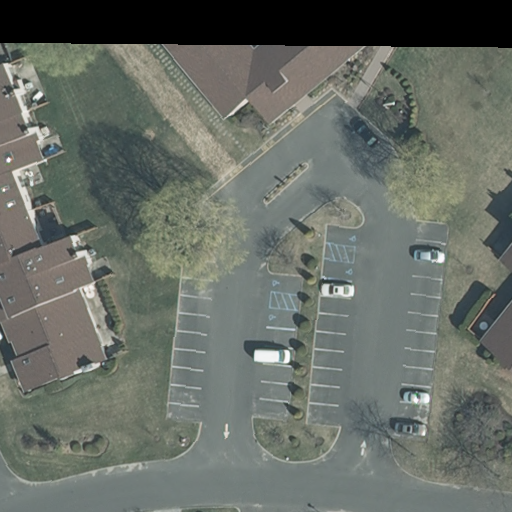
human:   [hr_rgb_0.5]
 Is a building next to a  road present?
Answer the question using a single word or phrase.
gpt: yes

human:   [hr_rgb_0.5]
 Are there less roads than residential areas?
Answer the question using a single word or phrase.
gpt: no

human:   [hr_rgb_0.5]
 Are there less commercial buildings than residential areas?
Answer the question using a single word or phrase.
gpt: yes

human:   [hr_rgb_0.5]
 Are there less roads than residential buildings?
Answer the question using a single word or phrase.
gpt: no

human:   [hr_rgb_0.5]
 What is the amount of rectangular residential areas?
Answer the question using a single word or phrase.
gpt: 1

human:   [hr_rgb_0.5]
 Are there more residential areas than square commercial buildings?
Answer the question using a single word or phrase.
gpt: yes

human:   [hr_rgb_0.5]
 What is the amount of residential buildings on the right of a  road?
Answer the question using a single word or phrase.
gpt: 1

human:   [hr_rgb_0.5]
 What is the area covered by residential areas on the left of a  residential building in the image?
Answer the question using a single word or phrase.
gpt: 0m2

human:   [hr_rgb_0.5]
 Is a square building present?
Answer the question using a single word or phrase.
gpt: no

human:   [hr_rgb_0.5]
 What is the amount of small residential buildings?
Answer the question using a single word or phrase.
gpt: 0

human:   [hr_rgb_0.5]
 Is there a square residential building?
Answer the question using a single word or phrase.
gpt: no

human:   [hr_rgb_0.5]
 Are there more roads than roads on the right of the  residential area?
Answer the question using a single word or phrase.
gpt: yes

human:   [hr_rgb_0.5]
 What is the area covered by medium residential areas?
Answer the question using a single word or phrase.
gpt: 0m2

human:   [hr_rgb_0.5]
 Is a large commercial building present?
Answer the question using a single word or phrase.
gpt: no

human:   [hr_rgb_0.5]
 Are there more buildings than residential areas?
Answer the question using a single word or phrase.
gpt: yes

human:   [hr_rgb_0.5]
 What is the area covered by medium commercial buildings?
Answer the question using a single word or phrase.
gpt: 0m2

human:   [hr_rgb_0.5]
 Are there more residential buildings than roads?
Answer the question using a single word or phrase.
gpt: no

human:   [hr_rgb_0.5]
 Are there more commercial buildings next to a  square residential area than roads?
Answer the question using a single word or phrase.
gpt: no

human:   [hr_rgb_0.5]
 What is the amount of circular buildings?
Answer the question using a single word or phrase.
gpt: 0

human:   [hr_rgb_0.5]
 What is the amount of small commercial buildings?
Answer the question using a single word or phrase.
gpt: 0

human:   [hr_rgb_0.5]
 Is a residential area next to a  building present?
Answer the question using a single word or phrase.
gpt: yes

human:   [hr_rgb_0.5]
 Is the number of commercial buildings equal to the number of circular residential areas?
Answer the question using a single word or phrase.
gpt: yes

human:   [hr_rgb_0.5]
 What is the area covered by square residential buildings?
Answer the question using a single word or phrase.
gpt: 0m2

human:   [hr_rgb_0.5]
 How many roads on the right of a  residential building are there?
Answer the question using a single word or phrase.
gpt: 4

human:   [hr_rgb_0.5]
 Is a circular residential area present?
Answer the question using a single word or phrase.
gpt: no

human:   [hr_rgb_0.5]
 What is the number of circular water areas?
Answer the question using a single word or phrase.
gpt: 0

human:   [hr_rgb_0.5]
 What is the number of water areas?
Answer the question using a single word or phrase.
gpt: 0

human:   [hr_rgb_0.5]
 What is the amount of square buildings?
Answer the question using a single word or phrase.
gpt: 0

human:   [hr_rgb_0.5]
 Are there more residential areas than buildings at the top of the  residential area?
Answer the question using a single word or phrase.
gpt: no

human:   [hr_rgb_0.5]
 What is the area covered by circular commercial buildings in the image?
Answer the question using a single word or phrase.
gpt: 0m2

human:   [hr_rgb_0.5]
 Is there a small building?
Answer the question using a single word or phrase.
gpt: no

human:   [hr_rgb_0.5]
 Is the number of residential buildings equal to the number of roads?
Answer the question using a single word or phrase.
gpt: no

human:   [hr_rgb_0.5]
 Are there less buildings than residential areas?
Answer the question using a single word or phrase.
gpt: no

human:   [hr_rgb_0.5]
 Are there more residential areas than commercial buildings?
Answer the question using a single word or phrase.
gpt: yes

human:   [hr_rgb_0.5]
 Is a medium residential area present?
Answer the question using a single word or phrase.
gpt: no

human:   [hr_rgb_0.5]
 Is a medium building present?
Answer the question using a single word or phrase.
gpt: no